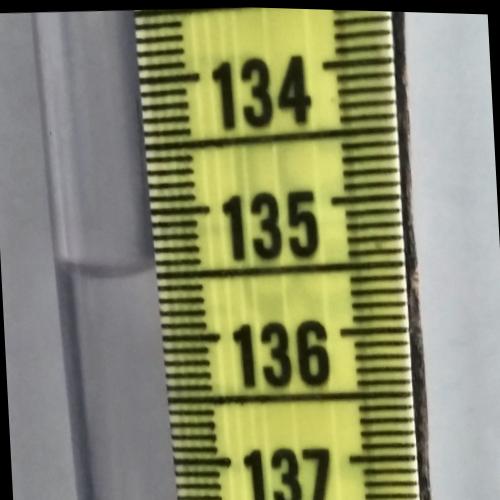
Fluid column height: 135.5 cm